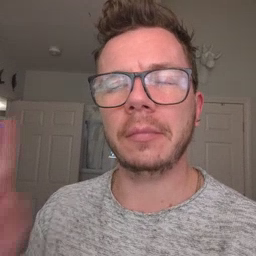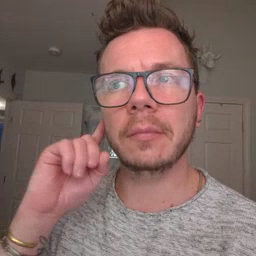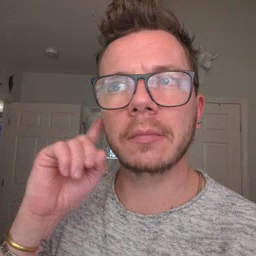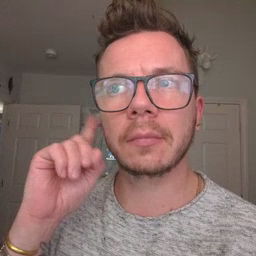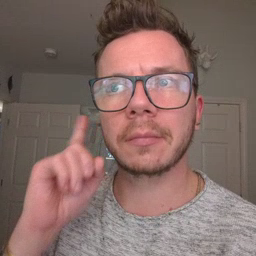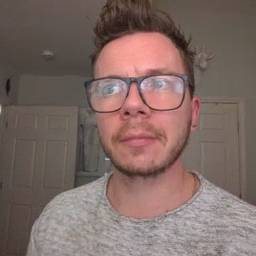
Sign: ear